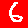
Digit: 6